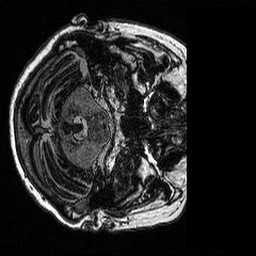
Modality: MP2RAGE
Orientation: axial
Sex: female
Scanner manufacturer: siemens
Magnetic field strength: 3 T
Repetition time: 5 s
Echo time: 0.00292 s